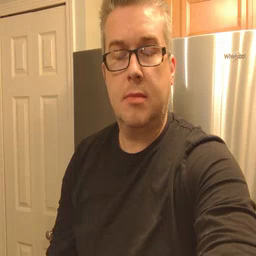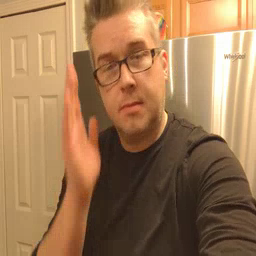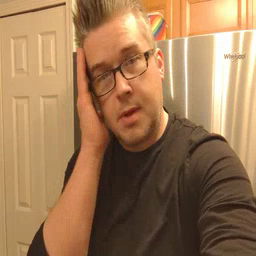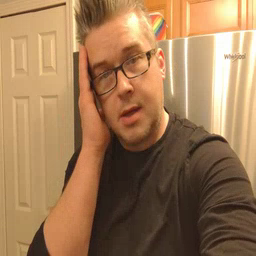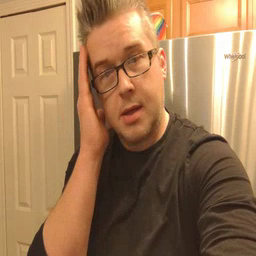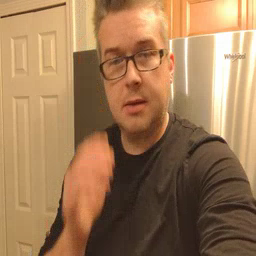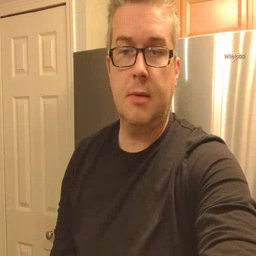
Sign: bed